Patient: sex F, age 71
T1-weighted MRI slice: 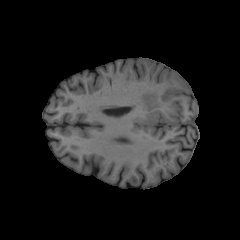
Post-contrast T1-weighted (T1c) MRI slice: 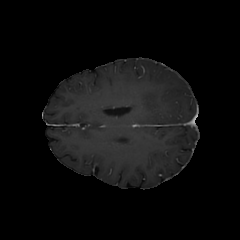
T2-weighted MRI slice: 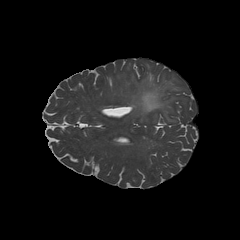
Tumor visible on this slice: yes
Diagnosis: Astrocytoma, IDH-mutant
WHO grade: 2